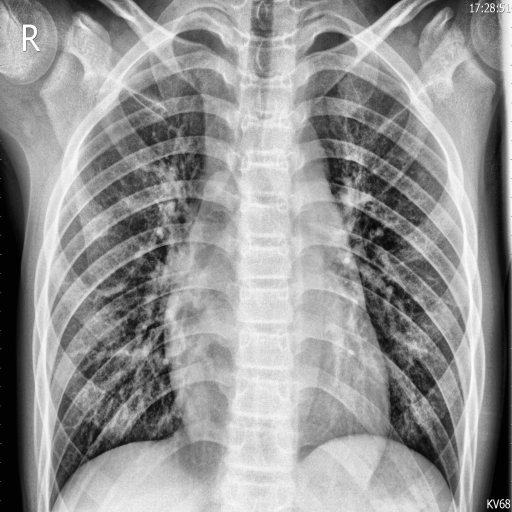
Finding: NORMAL